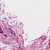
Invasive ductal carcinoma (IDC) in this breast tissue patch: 0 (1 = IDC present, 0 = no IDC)